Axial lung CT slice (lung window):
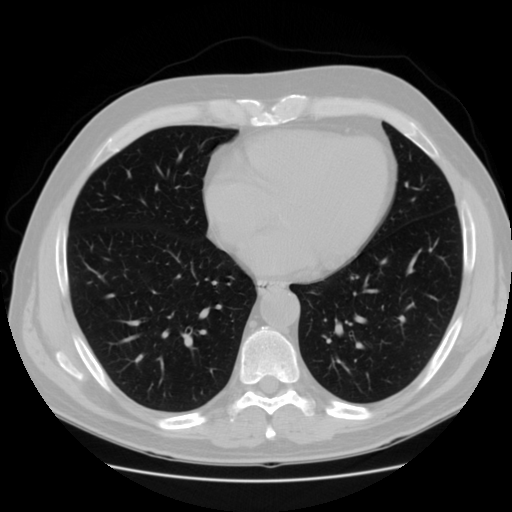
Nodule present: no